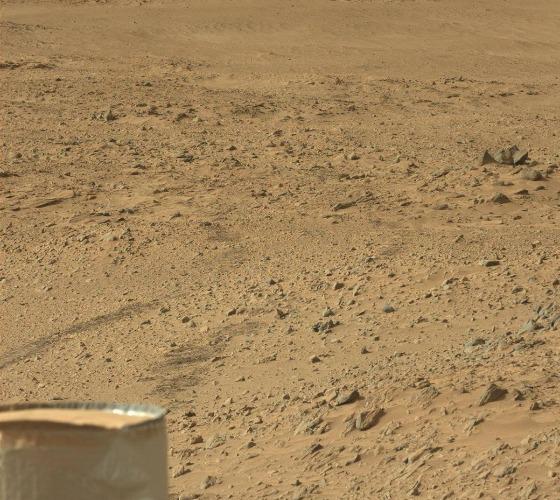
Terrain classes present: Background, Gravel / Sand / Soil, Rock, Shadow